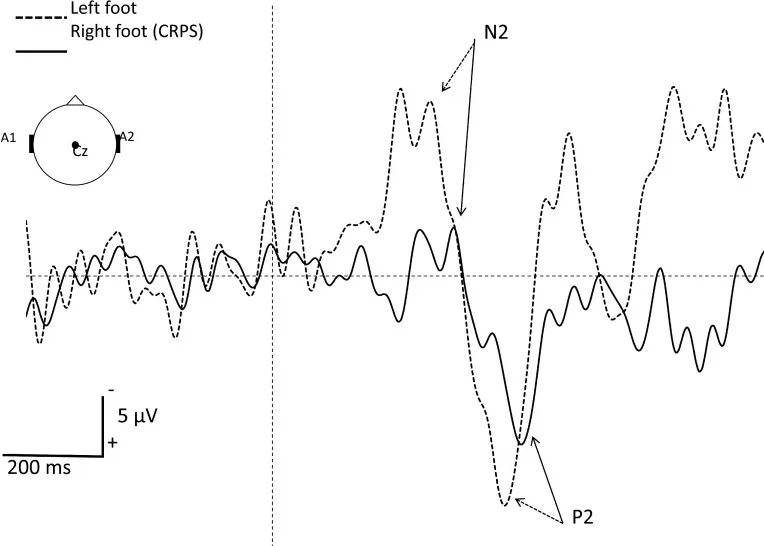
Grand average of A -fiber related laser evoked potentials (LEP) recorded at the vertex (Cz vs. A1-A2) after stimulation of the right (CRPS side) and left foot dorsum. . Note the increased latency and reduced amplitude of LEP components in the affected foot as compared to the contralateral side. The vertical interrupted line represents the onset of the CO
2 laser stimulus (duration 50 ms; surface area 79 mm
2; intensity 9.7 mJ/mm
2). Each side received 30 stimuli with an interstimulus interval of 8 to 15 s. The subject had to press a microswitch, held in her dominant hand, as fast as possible when perceiving the stimulus. To focus the patient's attention, each stimulus was announced of 1.5 to 3 s beforehand, allowing her to fixe her gaze with open eyes during +-4 seconds to avoid eye movement artefacts.
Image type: chart (chart)